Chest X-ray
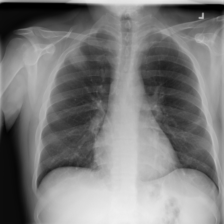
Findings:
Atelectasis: negative
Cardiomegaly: negative
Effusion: negative
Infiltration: negative
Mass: negative
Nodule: negative
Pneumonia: positive
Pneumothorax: negative
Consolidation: negative
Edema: negative
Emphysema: negative
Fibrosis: negative
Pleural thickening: negative
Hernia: negative